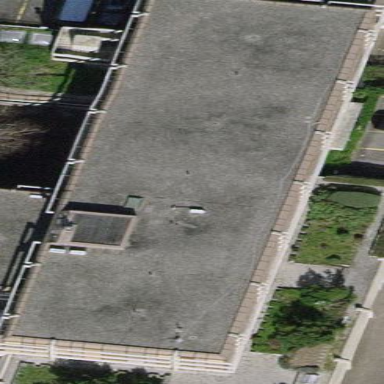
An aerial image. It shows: Part of building.